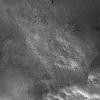
Atmospheric dust classification: not_dusty